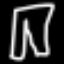
Label: pants